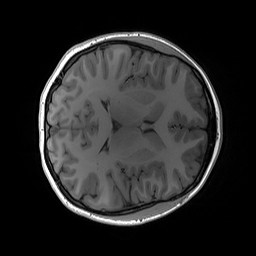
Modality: T1w
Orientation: axial